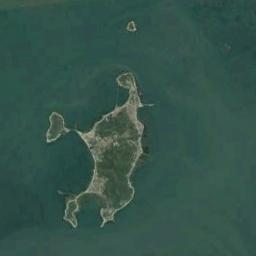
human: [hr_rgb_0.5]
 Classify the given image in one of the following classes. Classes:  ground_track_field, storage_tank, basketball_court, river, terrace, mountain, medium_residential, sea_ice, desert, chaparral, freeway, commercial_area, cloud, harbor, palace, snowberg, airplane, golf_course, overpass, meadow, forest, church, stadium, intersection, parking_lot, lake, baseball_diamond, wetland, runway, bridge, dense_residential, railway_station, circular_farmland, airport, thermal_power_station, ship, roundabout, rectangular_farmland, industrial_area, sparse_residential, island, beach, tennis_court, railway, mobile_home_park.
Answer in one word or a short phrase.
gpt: island